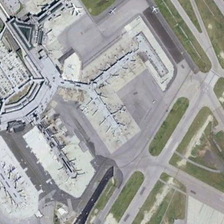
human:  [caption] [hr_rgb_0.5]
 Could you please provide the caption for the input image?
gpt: the square main building here is surrounded by several radial buildings with aircrafts near them on a parking apron  on the periphery of which are runways and lawns .

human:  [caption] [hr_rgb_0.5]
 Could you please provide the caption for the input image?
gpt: the square main building here is surrounded by several radial buildings with aircrafts near them on a parking apron  on the periphery of which are runways and lawns .

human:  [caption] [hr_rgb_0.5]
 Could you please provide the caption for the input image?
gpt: a large passenger termial building is surrounded by runways .

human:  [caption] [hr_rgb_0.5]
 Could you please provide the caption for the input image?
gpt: a white terminal with many palnes .

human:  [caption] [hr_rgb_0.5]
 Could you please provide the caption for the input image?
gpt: many planes are parked near several terminals in an airport with parking lots and runways .